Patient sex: M
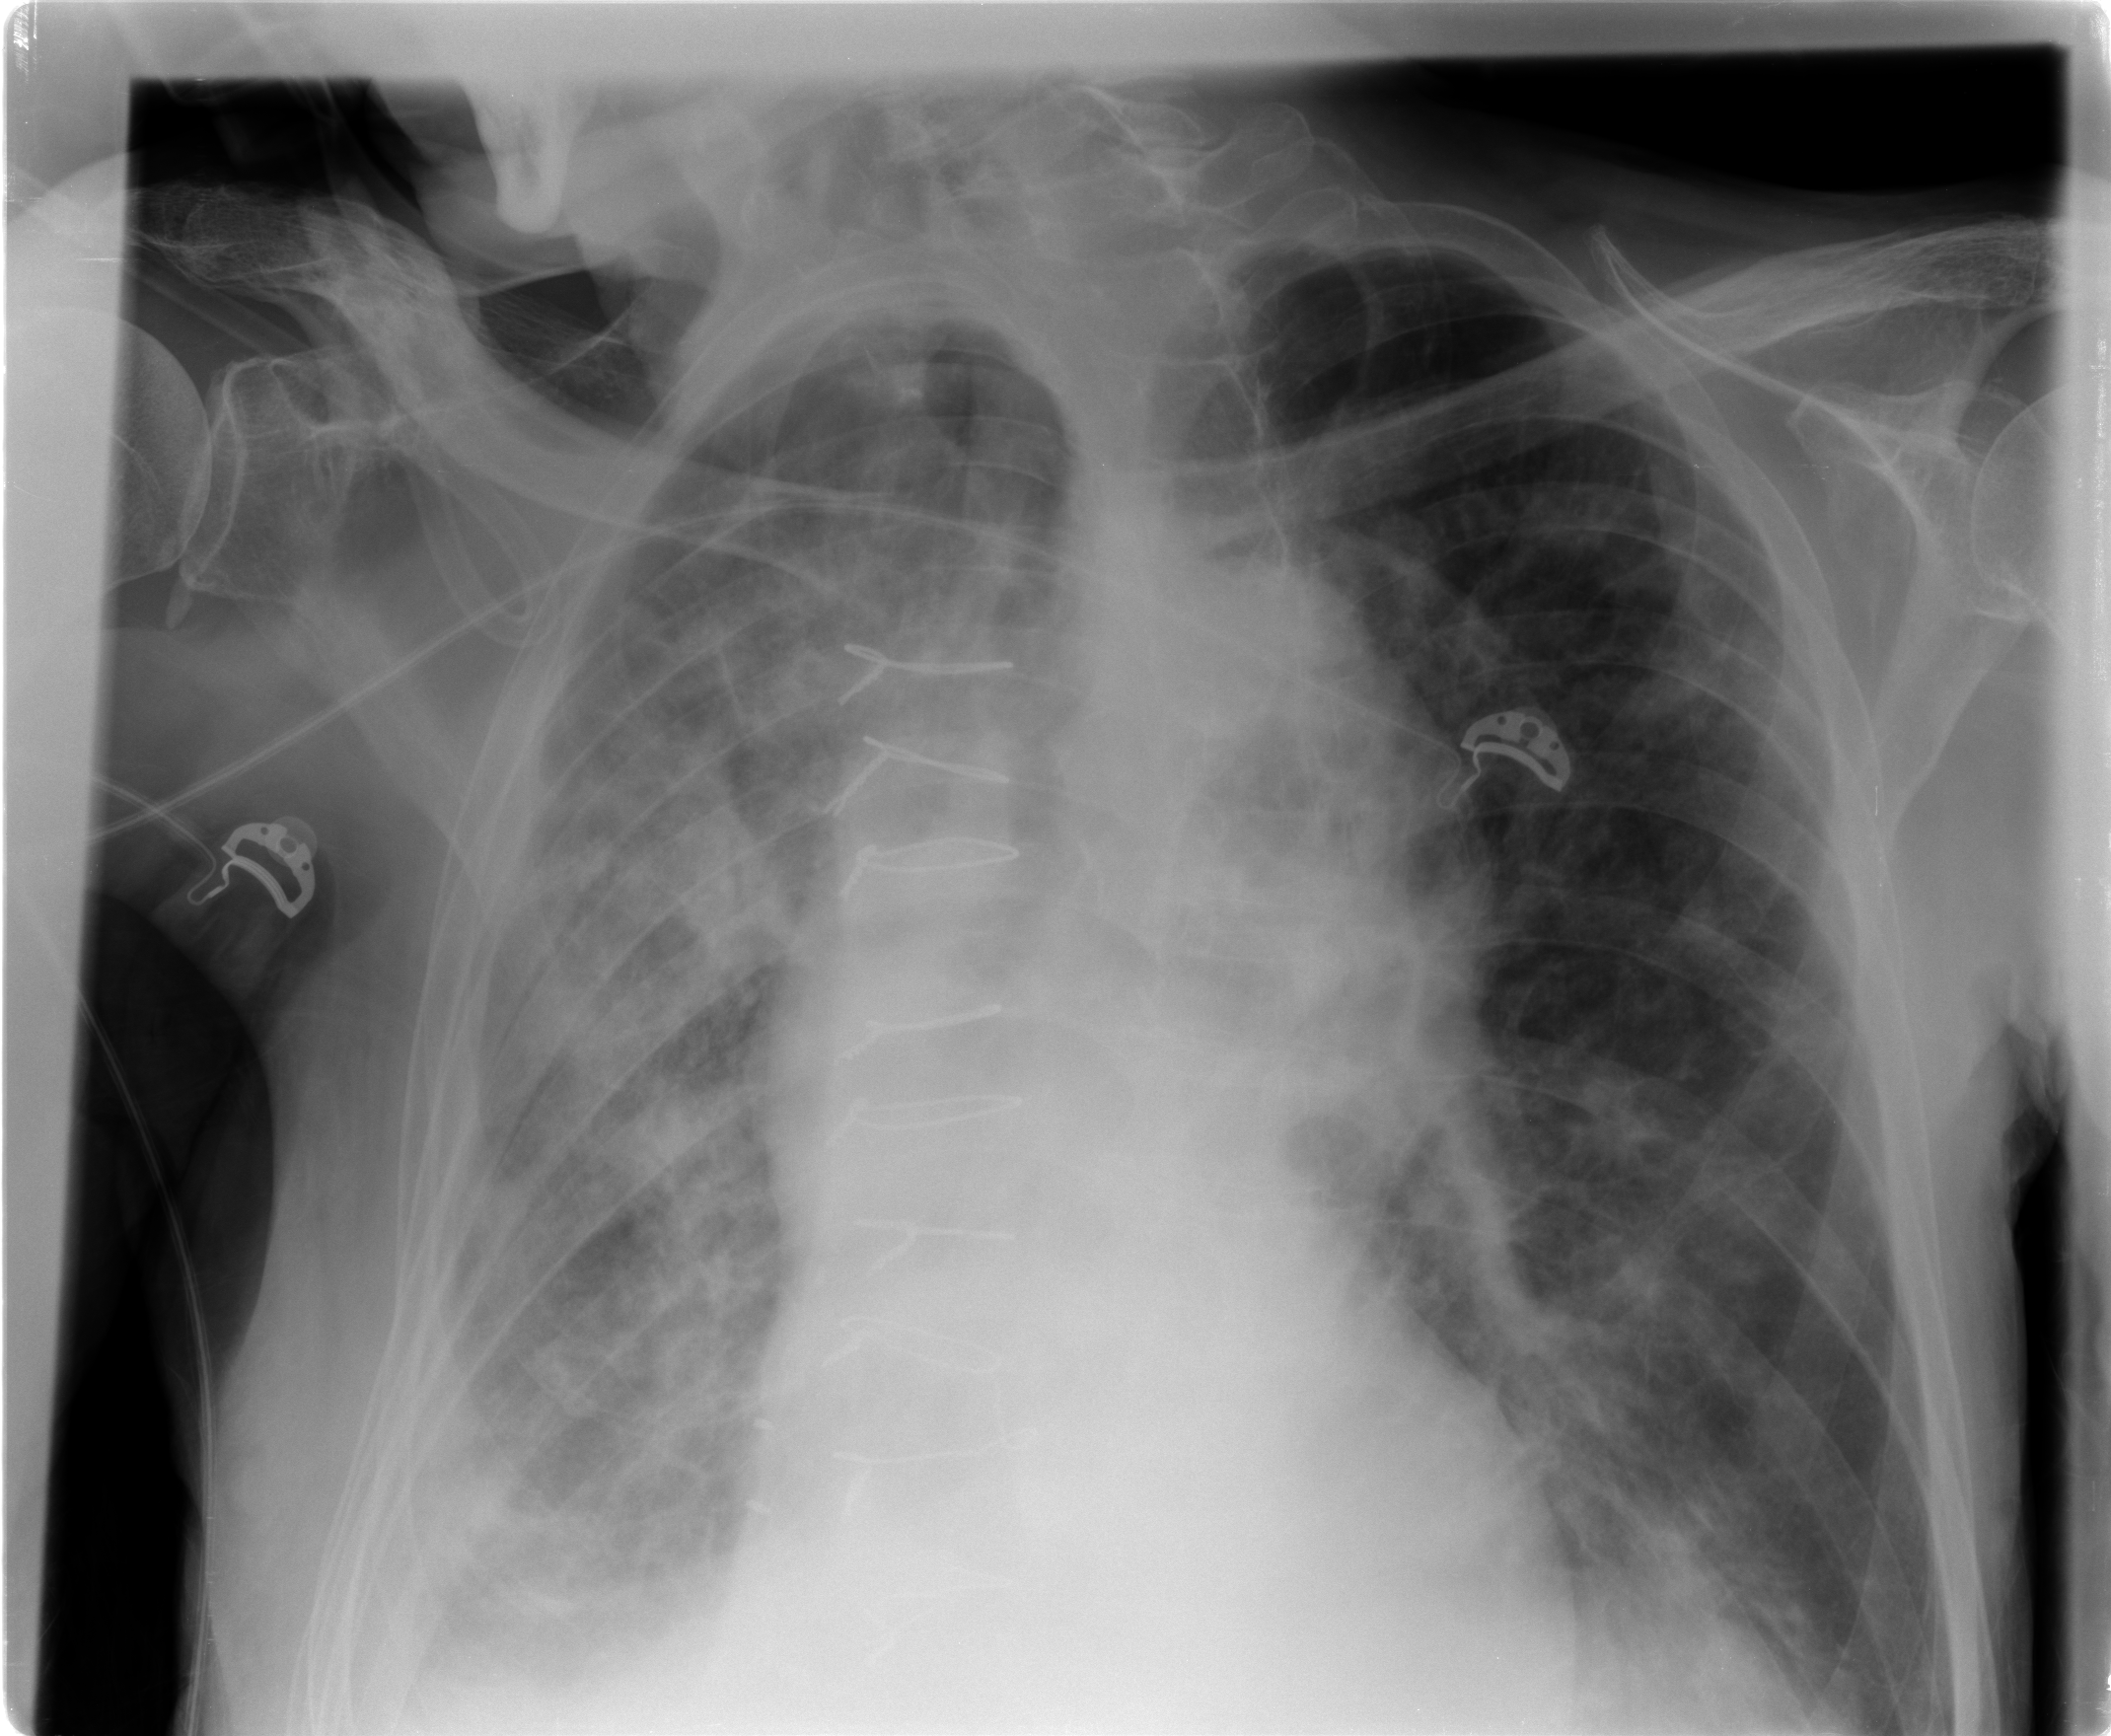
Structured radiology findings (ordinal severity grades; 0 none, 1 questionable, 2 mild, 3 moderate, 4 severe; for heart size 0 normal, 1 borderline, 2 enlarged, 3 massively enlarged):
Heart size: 0
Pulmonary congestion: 0
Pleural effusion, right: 2
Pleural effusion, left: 0
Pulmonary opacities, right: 3
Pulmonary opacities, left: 0
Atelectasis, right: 2
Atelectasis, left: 0